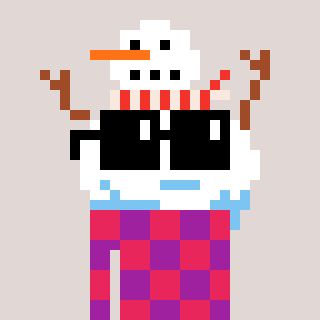
a pixel art character with square black sunglasses, a snowman-shaped head and a magenta-colored body on a warm background